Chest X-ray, PA view. Patient: 20 years old, sex F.
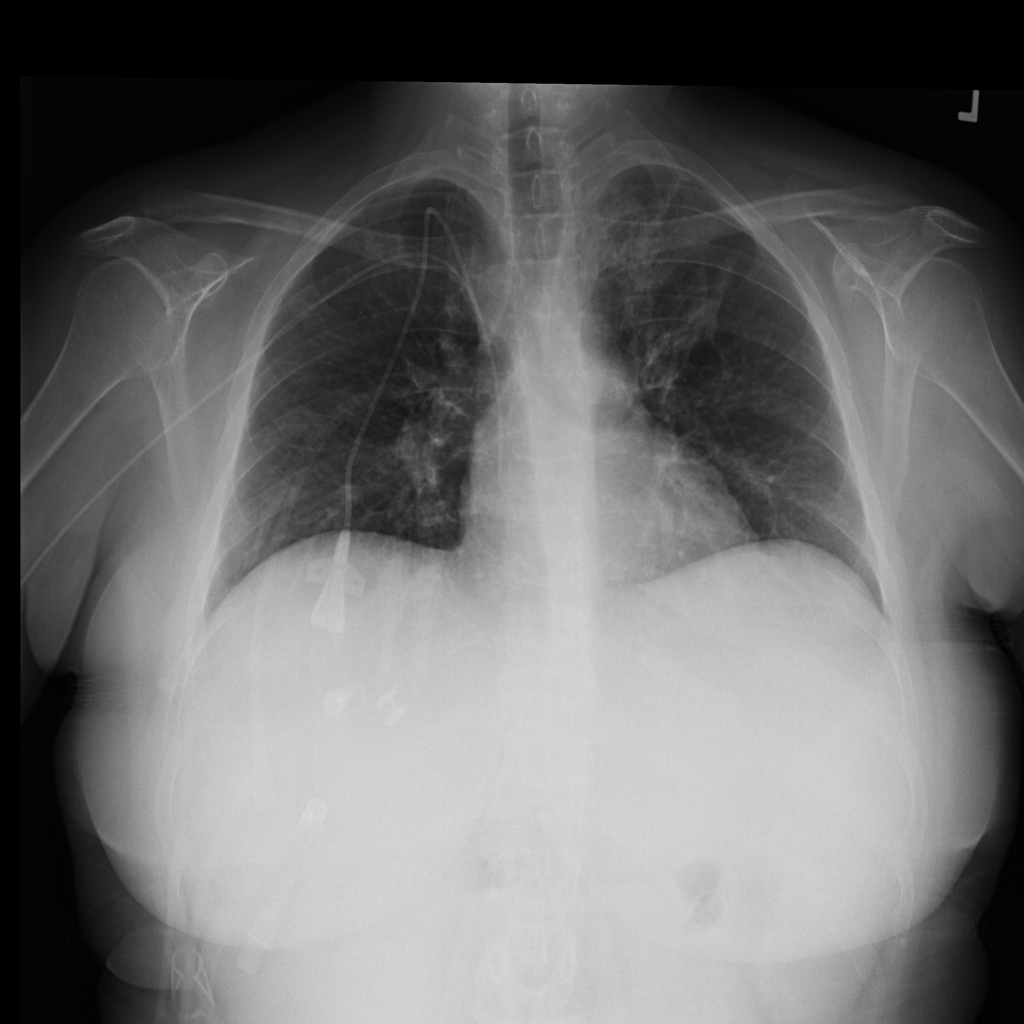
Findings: No Finding